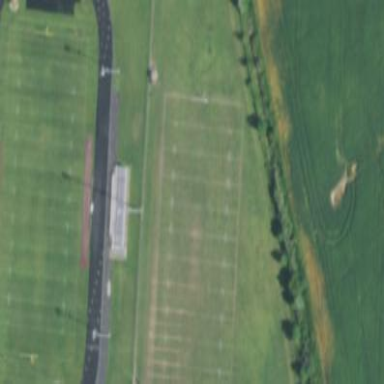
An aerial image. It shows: Grass pitch designated for American football.